RGB frame:
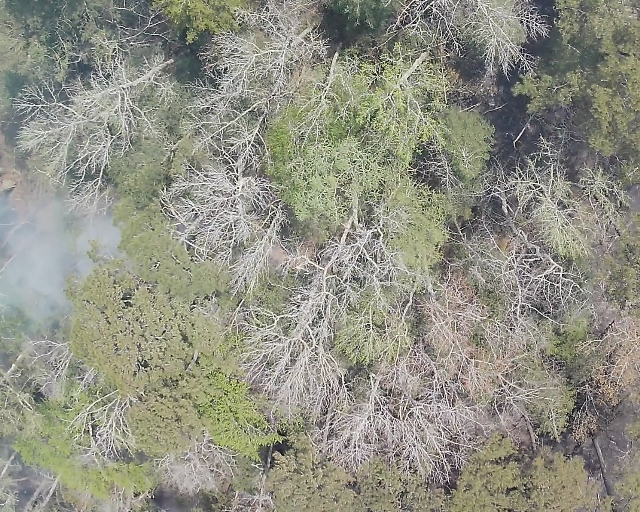
Thermal frame:
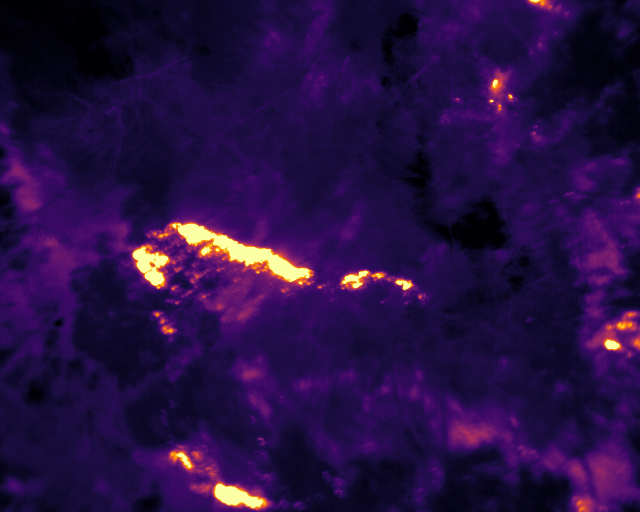
Captured: 2026-02-26 03:43:25
Pixels at or above 80 °C: 2783 (fraction of frame: 0.008493)